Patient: sex M, age 34
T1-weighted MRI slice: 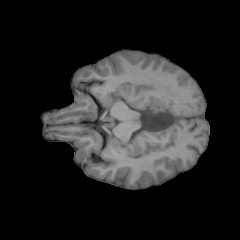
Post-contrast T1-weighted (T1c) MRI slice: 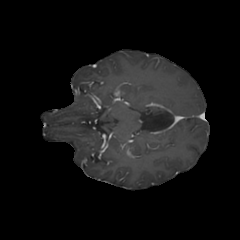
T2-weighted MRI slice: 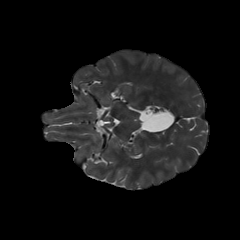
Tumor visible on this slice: no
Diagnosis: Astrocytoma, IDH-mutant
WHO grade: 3